一年级 · 计数
数一数, 下面的图案有 ( ) 个三角形。

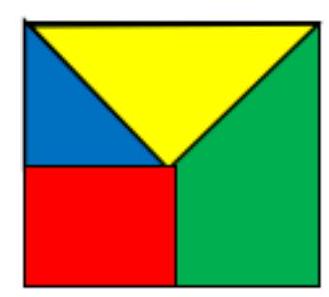
A、 2
B、 3
C、 4

答案: C
解析: 解C; 图中黄色和蓝色的是三角形, 共两个。